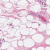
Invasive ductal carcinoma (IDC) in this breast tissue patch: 0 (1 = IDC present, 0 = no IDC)